Field crop: maize
Growth stage: 1
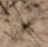
Species: salsola